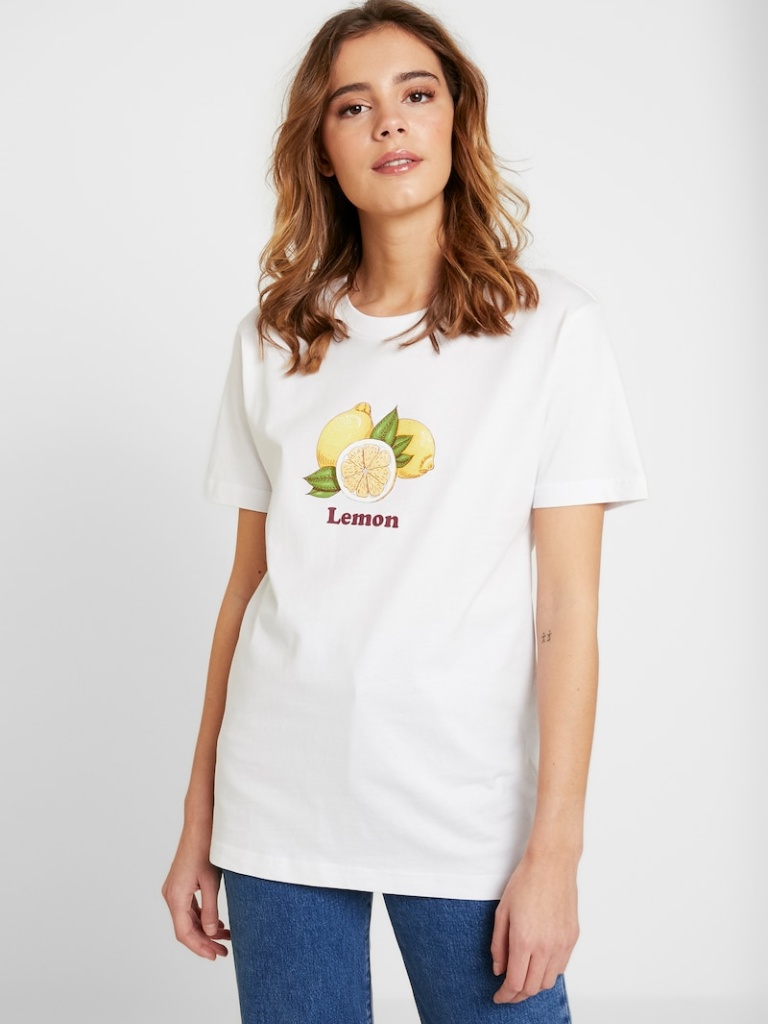
cotton relaxed short sleeve waist length Untucked crew t-shirt